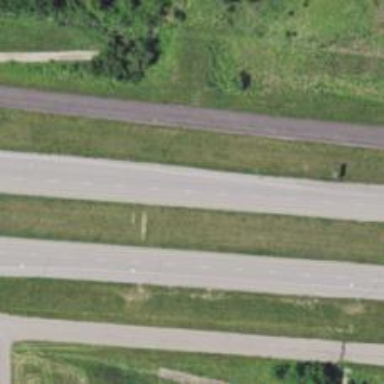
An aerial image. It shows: This image shows trunk highway that functions as expressway.